Question: Count the number of objects in the diagram.
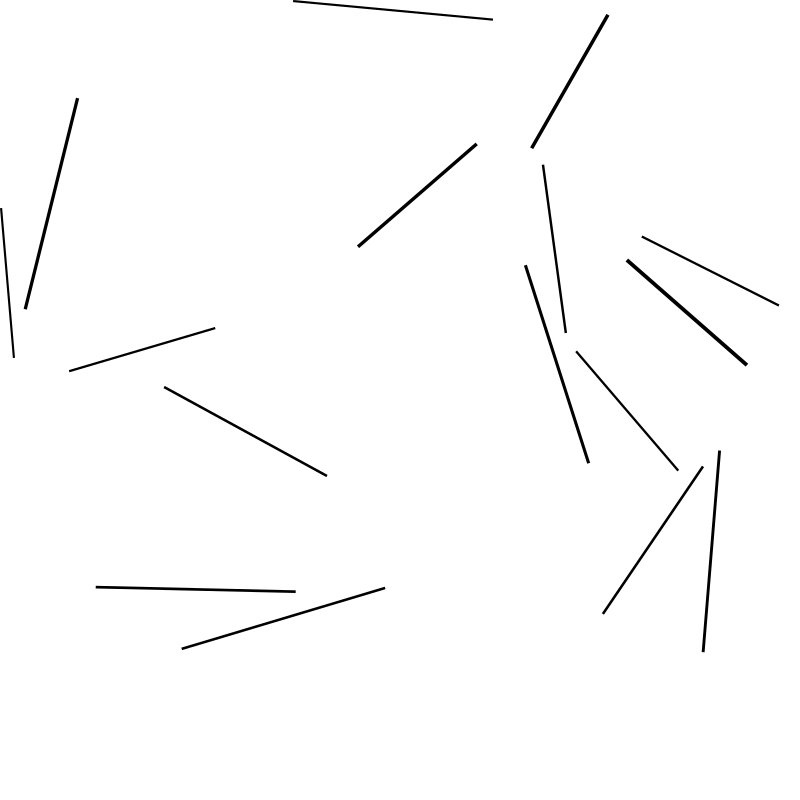
Answer: 16